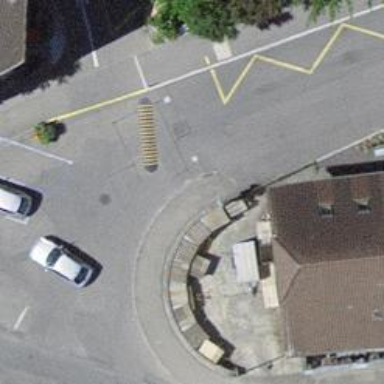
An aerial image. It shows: Rising bollard.